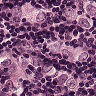
Metastatic tissue present: yes